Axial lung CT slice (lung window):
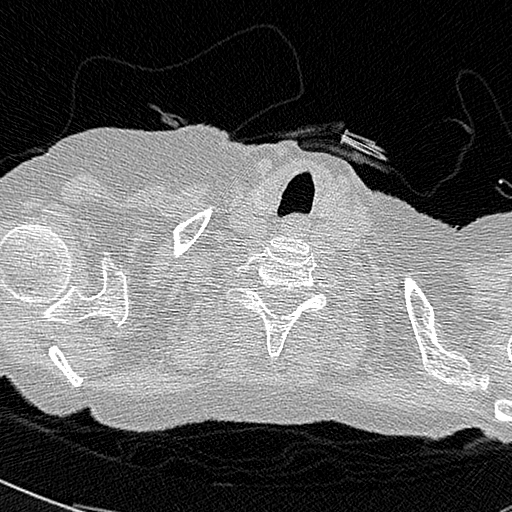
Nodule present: no